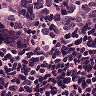
Metastatic tissue present: no